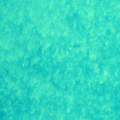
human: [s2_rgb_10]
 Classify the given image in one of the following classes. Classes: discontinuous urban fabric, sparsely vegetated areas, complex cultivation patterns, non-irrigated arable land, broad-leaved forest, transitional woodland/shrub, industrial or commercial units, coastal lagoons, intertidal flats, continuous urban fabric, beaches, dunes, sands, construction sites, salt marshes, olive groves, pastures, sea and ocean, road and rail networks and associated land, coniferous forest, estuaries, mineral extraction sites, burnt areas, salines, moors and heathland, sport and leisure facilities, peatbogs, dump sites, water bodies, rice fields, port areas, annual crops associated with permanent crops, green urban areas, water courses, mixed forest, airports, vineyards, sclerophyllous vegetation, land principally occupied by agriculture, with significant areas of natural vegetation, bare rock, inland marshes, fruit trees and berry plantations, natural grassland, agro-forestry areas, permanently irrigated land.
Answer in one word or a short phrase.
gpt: sea and ocean